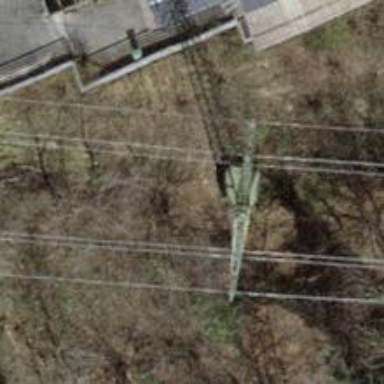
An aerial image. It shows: Power line in the image.